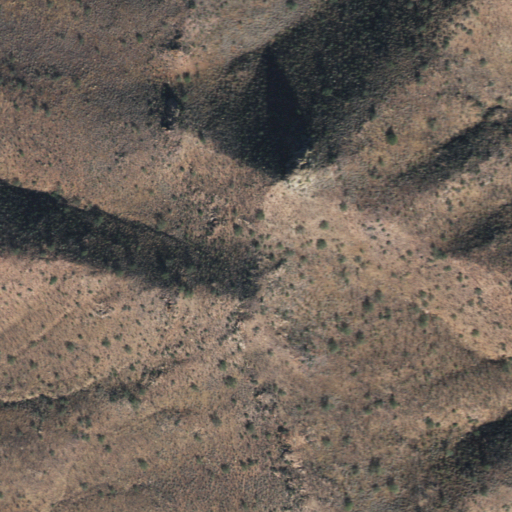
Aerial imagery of mountain in Arizona named Saucito Mountain containing shrub and grassland